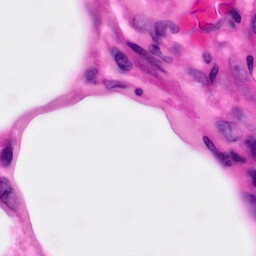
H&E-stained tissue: Pancreatic